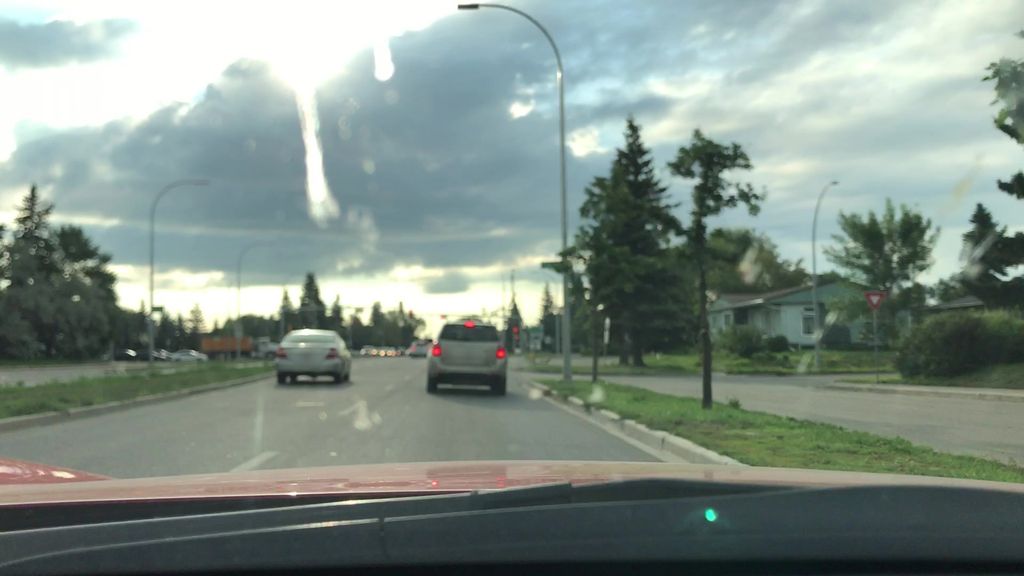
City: edmonton